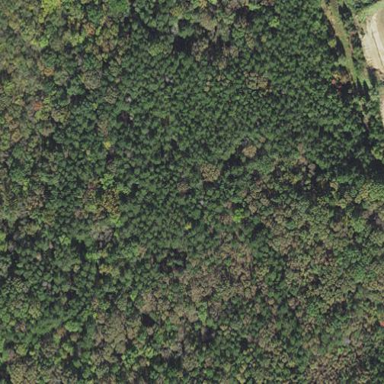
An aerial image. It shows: Evergreen woodland.